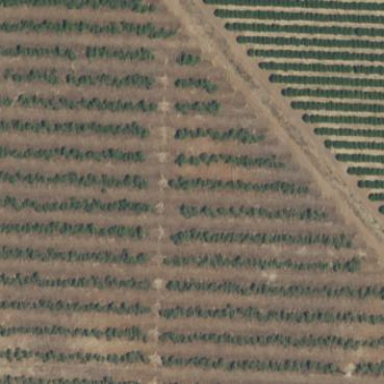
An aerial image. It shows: Orchard filled with olive trees.